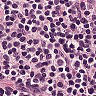
Metastatic tissue present: no